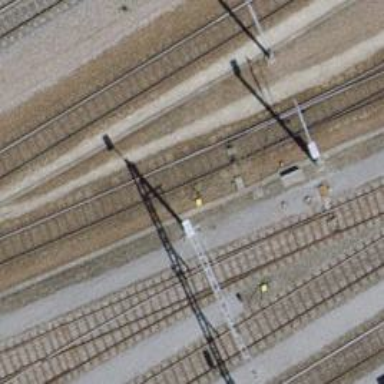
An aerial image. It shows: Single track railway spur with electrification through contact line.